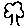
Label: tree